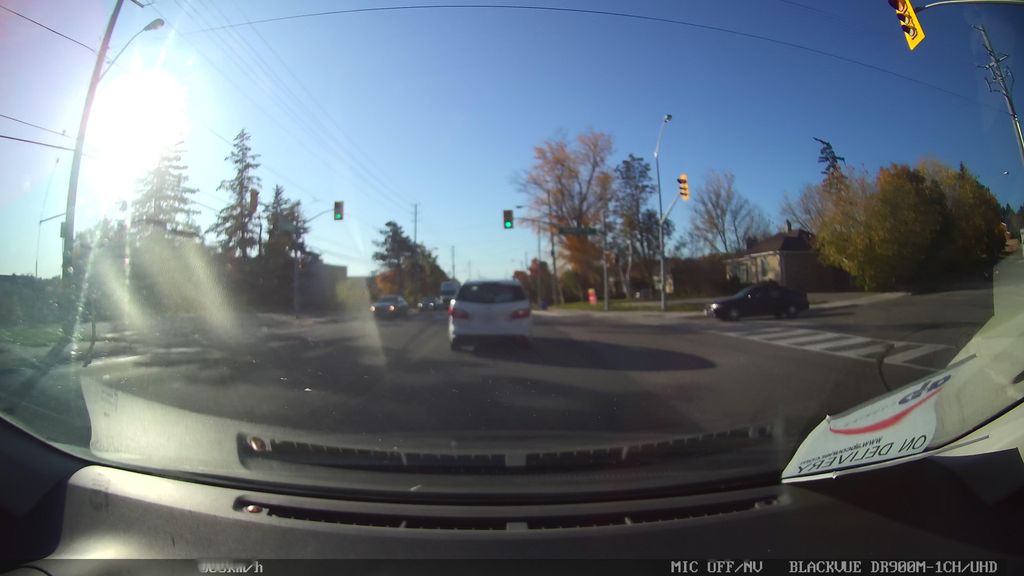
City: toronto